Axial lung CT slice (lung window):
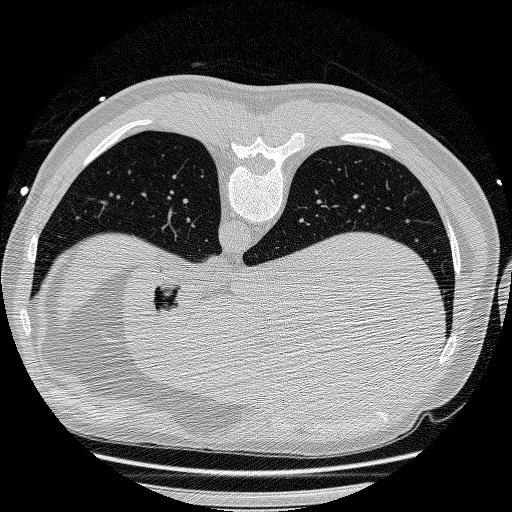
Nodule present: no